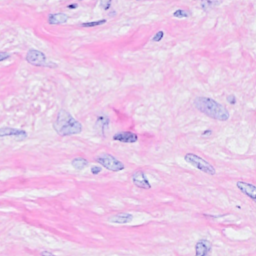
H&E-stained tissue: Breast